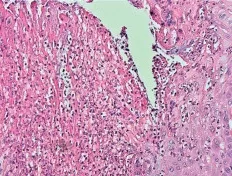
Micrographs showing ulceration with fibrinous crusta and infiltrate of neutrophil granulocytes. Hematoxyline and eosin staining at x 40 (2b) and x 400 (2c).
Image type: pathology (h&e)